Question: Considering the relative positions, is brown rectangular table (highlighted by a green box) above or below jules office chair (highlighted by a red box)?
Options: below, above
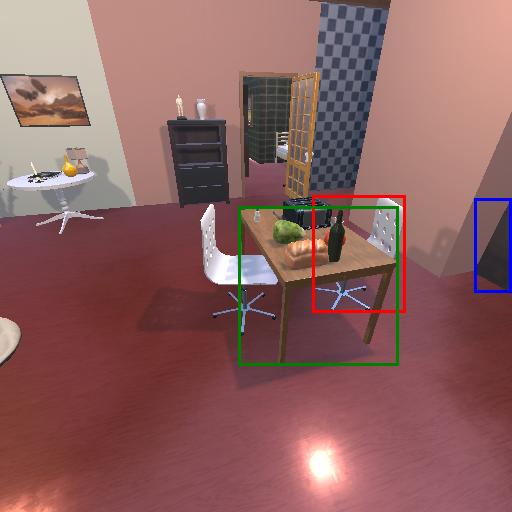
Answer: below